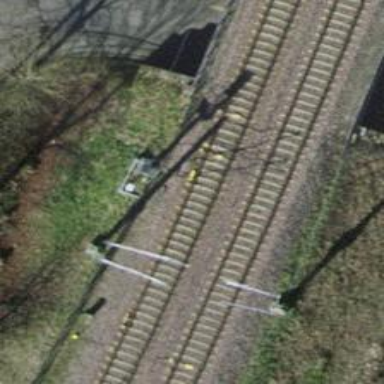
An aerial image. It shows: Milestone along the railway with catenary mast.